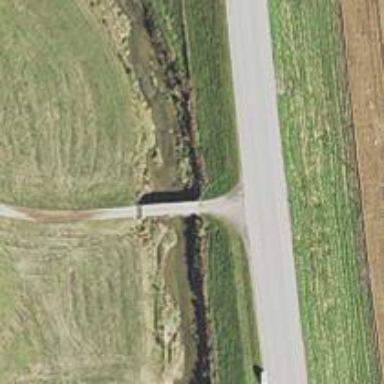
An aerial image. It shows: Service road that crosses over bridge.